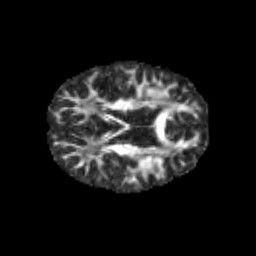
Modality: FA
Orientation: axial
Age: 9
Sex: male
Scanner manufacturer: siemens
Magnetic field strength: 3 T
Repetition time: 3.8 s
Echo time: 0.07 s